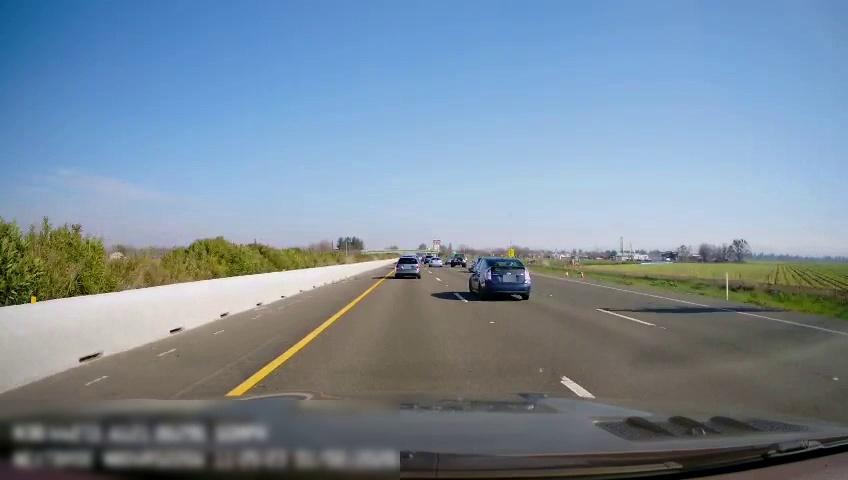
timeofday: Day
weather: Sunny
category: Drivable Space
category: Vehicles | Car
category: Vehicles | Car
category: Vehicles | Car
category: Vehicles | Car
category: Lanes | Current Lane
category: Lanes | Current Lane
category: Lanes | Alternate Lane
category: Lanes | Alternate Lane